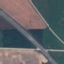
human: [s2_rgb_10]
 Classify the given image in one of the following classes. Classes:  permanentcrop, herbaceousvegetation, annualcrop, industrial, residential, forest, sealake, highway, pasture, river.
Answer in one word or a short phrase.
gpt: Highway